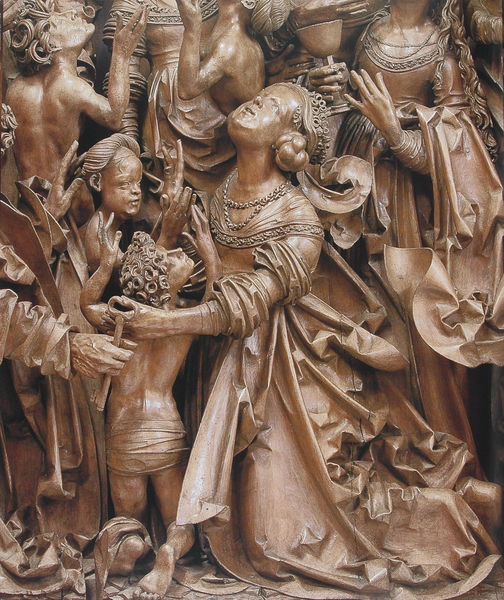
Titel: Marienaltar, Mittelschrein, hl. Katharina mit Figur einer flehenden Seele
Künstler: Meister von Mauer
Standort: Mauer bei Melk
Institution: St. Maria am grünen Anger
Schlagwörter: gruppe, kopf, körper, nackt, umhang, frauen, komposition, menschen, ausschnitt, braun, elegant, frau, frisur, haar, holz, kleid, kleider, rücken, schmuck, blick, gedränge, arme, falten, gesicht, kleidung, knoten, gesten, hals, hände, gewand, haare, kelch, mantel, reich, gewänder, kind, schleifen, gotik, krone, locken, kinder, adlig, relief, füße, holzschnitt, kette, figuren, detail, metall, bildhauerei, bronze, faltenwurf, plastik, junge, halskette, oben, barfuss, knabe, kreuz, kupfer, ketten, knien, beten, gebet, altar, schnitzerei, fragment, skulpturen, statuen, christus, leid, flehen, knieend, kniend, mittelalter, knieen, königin, heilige, schlüssel, pokal, maria, madonna, anbetung, beweinung, petrus, sakral, geschnitzt, schnitzwerk, bitten, kniende, schnitzaltar, schnitzkunst, frühe neuzeit, passion, attribute, riemenschneider, flehend, holzschnitzerei, holzrelief, tilmann riemenschneider, hobelspankette, holzplastik, sohlen, knitterfalten